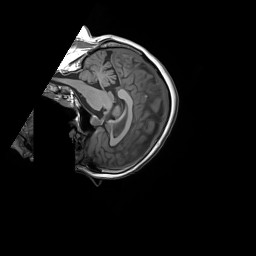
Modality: T1w
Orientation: sagittal
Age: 65
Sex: female
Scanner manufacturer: siemens
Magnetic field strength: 3 T
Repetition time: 1.55 s
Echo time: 0.00234 s